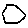
Label: hexagon